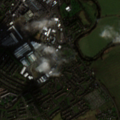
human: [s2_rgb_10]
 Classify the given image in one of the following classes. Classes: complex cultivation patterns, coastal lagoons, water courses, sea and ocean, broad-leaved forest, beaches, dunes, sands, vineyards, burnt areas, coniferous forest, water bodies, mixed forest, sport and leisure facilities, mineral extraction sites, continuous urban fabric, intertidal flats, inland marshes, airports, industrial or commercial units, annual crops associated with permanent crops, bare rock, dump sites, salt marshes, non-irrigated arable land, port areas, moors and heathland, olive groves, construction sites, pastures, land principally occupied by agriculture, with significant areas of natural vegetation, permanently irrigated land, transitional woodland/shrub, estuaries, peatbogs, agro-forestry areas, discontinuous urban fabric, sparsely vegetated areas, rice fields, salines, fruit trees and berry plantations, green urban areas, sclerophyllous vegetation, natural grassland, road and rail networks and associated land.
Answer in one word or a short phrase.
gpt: continuous urban fabric, discontinuous urban fabric, industrial or commercial units, non-irrigated arable land, pastures